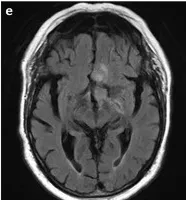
MRI of the pituitary sarcoma arising from a pituitary adenoma. The same sections are shown for the tumor three years later, prior to surgical resection, measuring 3.3 x 3.0 x 2.6 cm3
(E-H).
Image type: radiology (mri)